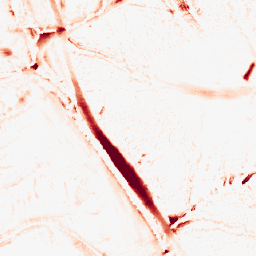
Category: morphological
Decomposition family: morphological
Decomposition parameters: operation: opening
size: 10
Upsampling method: area
Upsampling parameters: scale: 2
Upsampling scale: 2